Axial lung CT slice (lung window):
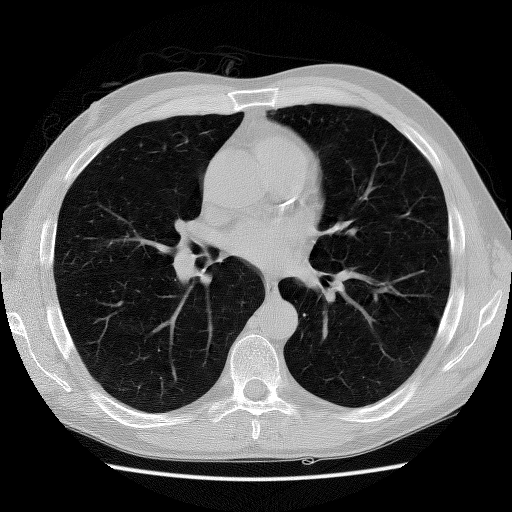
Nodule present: no